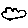
Label: cloud